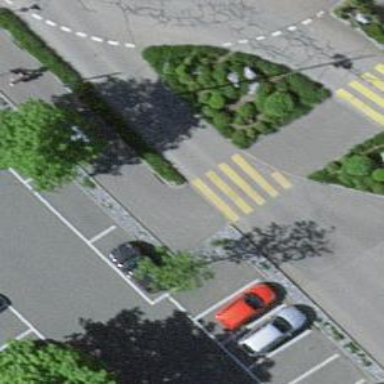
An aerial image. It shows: Marked pedestrian crossing with zebra designation and central island.